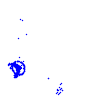
Particle: electron